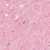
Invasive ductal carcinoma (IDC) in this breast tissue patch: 0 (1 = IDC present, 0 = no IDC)